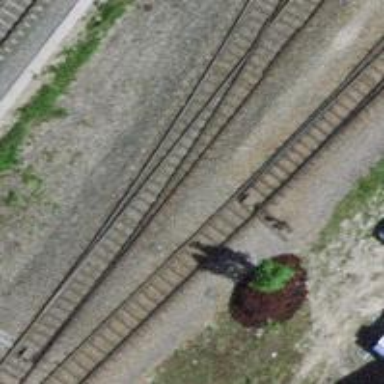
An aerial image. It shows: Railway switch.